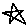
Label: star